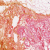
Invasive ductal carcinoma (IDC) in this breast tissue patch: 0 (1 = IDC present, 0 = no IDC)